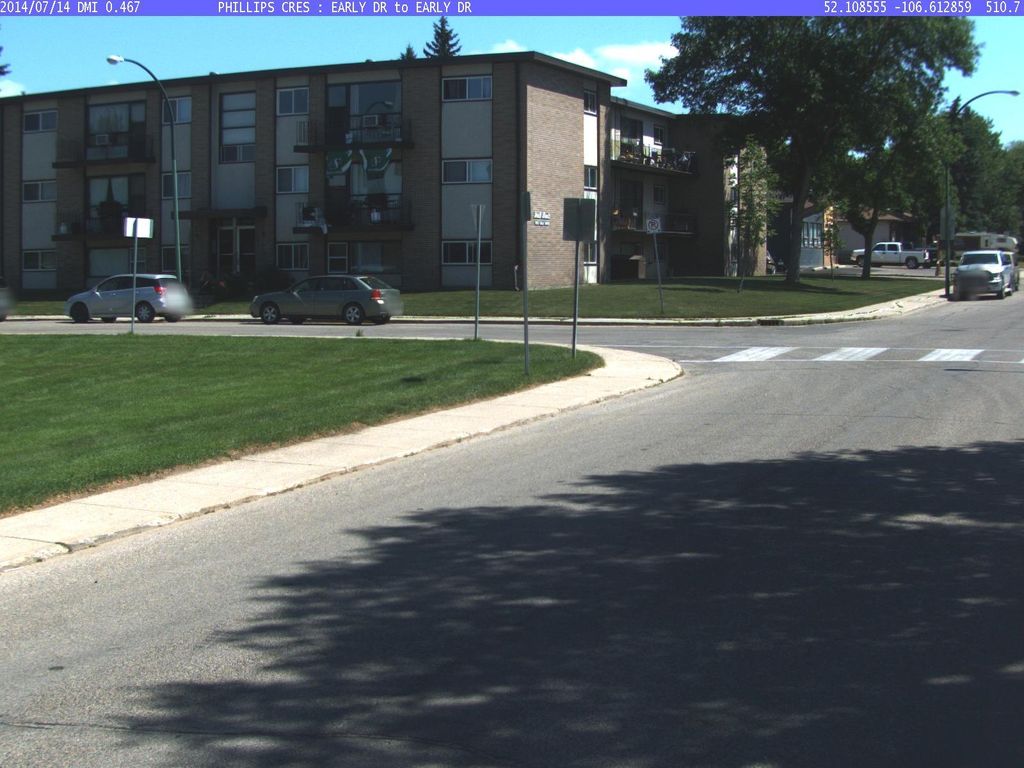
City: saskatoon